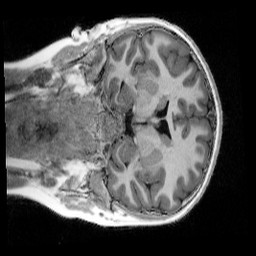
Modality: UNIT1_denoised
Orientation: coronal
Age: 10
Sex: male
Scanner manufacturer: siemens
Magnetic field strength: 3 T
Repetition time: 4 s
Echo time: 0.00303 s